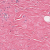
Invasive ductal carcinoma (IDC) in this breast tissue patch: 0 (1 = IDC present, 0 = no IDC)